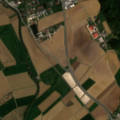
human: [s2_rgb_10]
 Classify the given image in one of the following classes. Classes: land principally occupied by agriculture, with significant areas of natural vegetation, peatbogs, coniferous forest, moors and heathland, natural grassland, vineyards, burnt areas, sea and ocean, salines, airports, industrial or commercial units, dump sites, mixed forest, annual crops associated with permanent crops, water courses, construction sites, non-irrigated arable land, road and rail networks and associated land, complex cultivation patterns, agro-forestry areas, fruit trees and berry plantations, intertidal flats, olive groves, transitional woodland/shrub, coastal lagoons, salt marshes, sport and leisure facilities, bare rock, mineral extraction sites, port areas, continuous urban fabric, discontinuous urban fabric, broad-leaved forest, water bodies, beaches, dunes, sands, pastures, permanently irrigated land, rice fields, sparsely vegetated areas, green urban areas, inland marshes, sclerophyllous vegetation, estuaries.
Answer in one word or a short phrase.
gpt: discontinuous urban fabric, industrial or commercial units, non-irrigated arable land, complex cultivation patterns, mixed forest